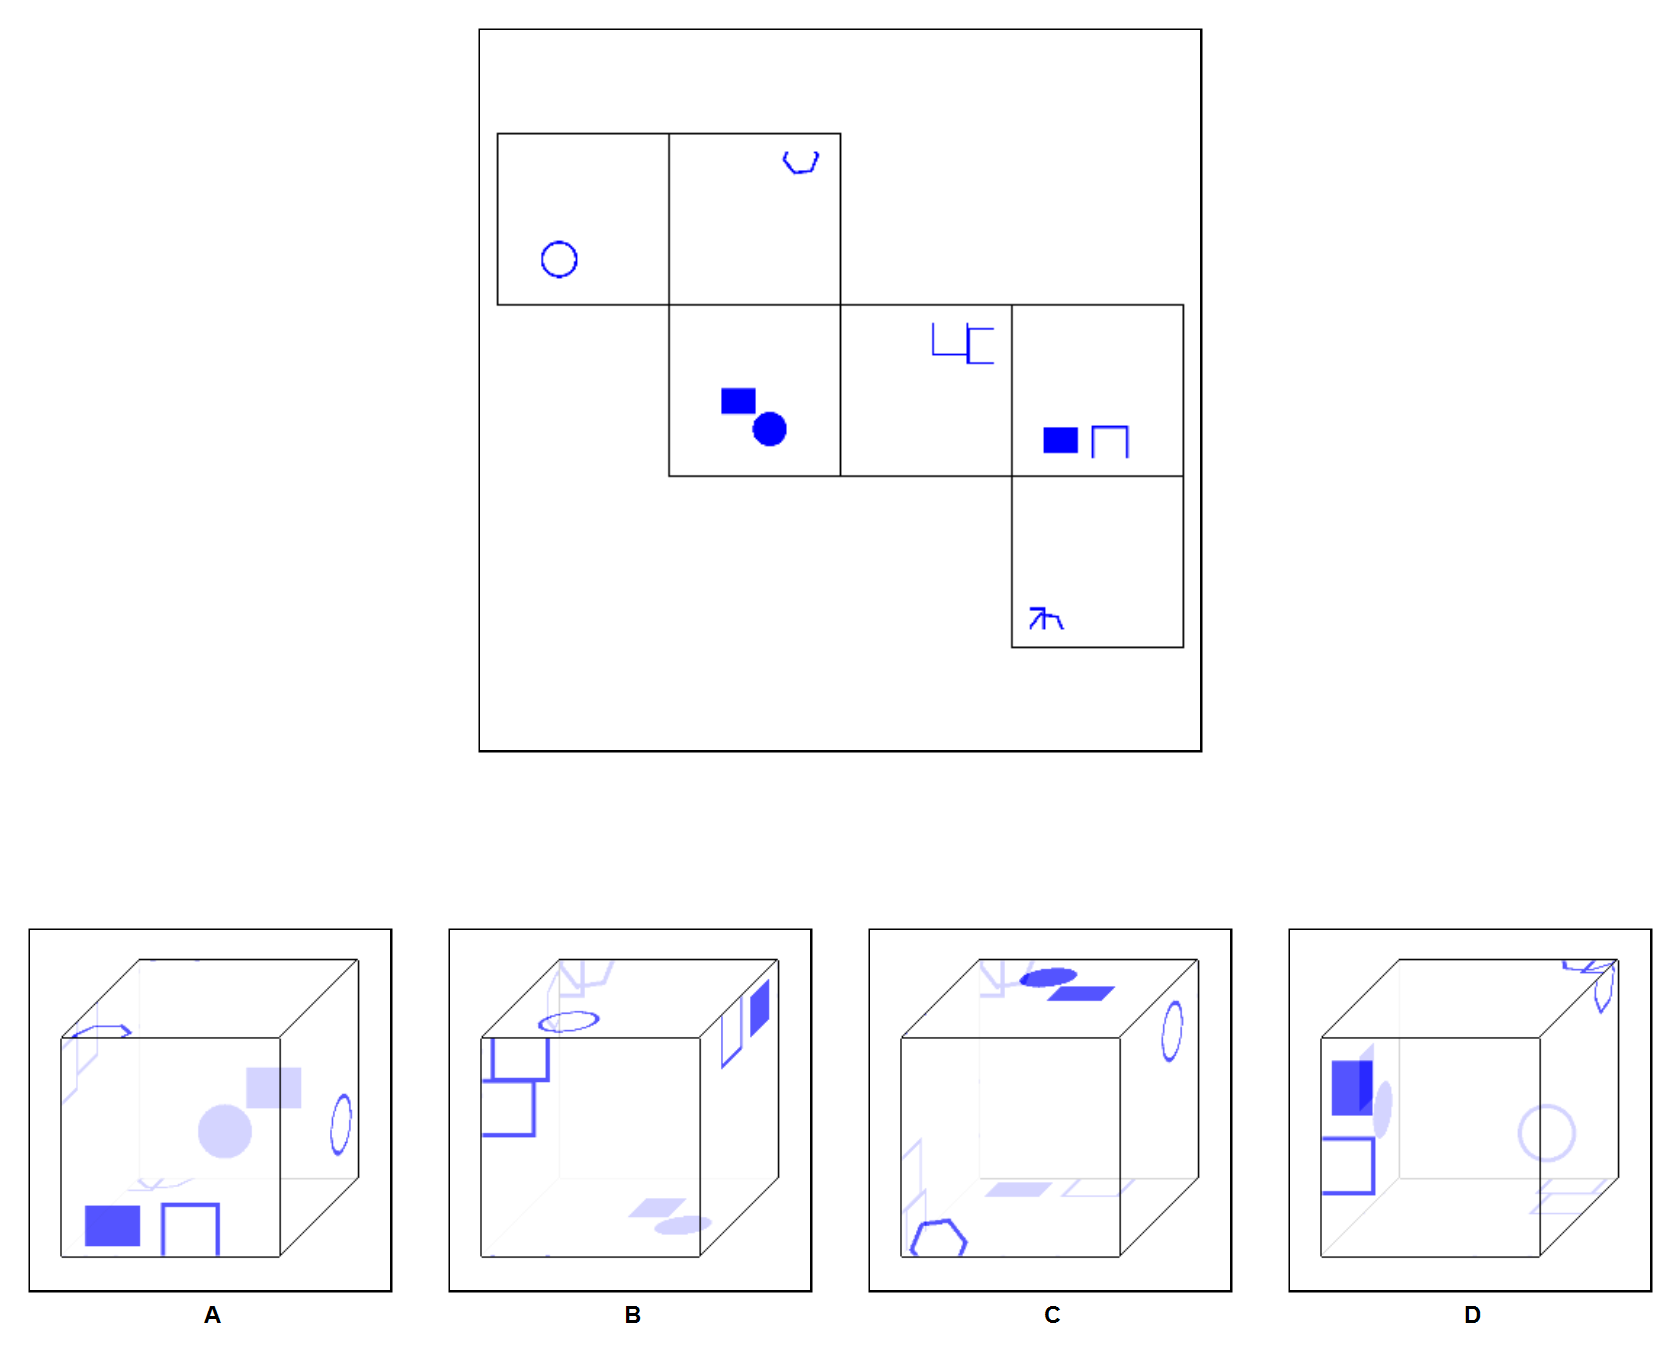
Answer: C